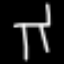
Label: chair